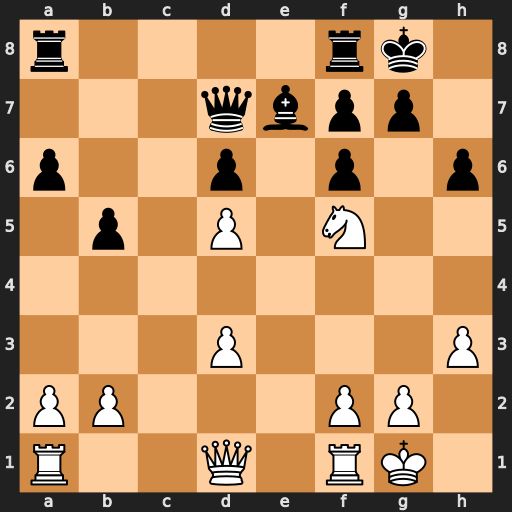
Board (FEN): r4rk1/3qbpp1/p2p1p1p/1p1P1N2/8/3P3P/PP3PP1/R2Q1RK1
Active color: w
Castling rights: -
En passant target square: -
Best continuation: Qg4 Qxf5 Qxf5